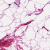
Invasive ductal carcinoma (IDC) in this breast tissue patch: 0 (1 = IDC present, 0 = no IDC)